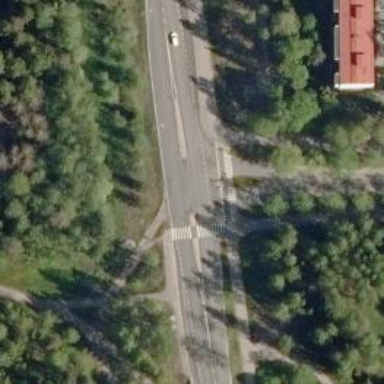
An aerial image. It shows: Uncontrolled crossing with central island on the road.